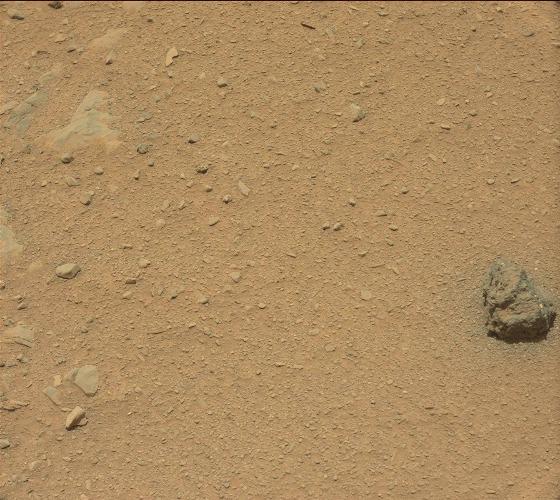
Terrain classes present: Bedrock, Gravel / Sand / Soil, Rock, Shadow